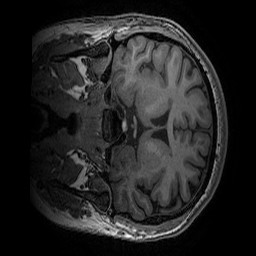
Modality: T1w
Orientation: coronal
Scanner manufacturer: ge
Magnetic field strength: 3 T
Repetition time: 0.008156 s
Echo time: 0.00318 s